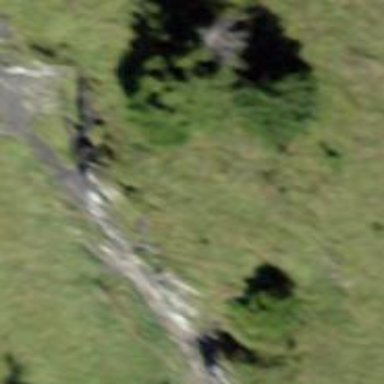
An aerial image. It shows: Cliff in nature.